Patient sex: M
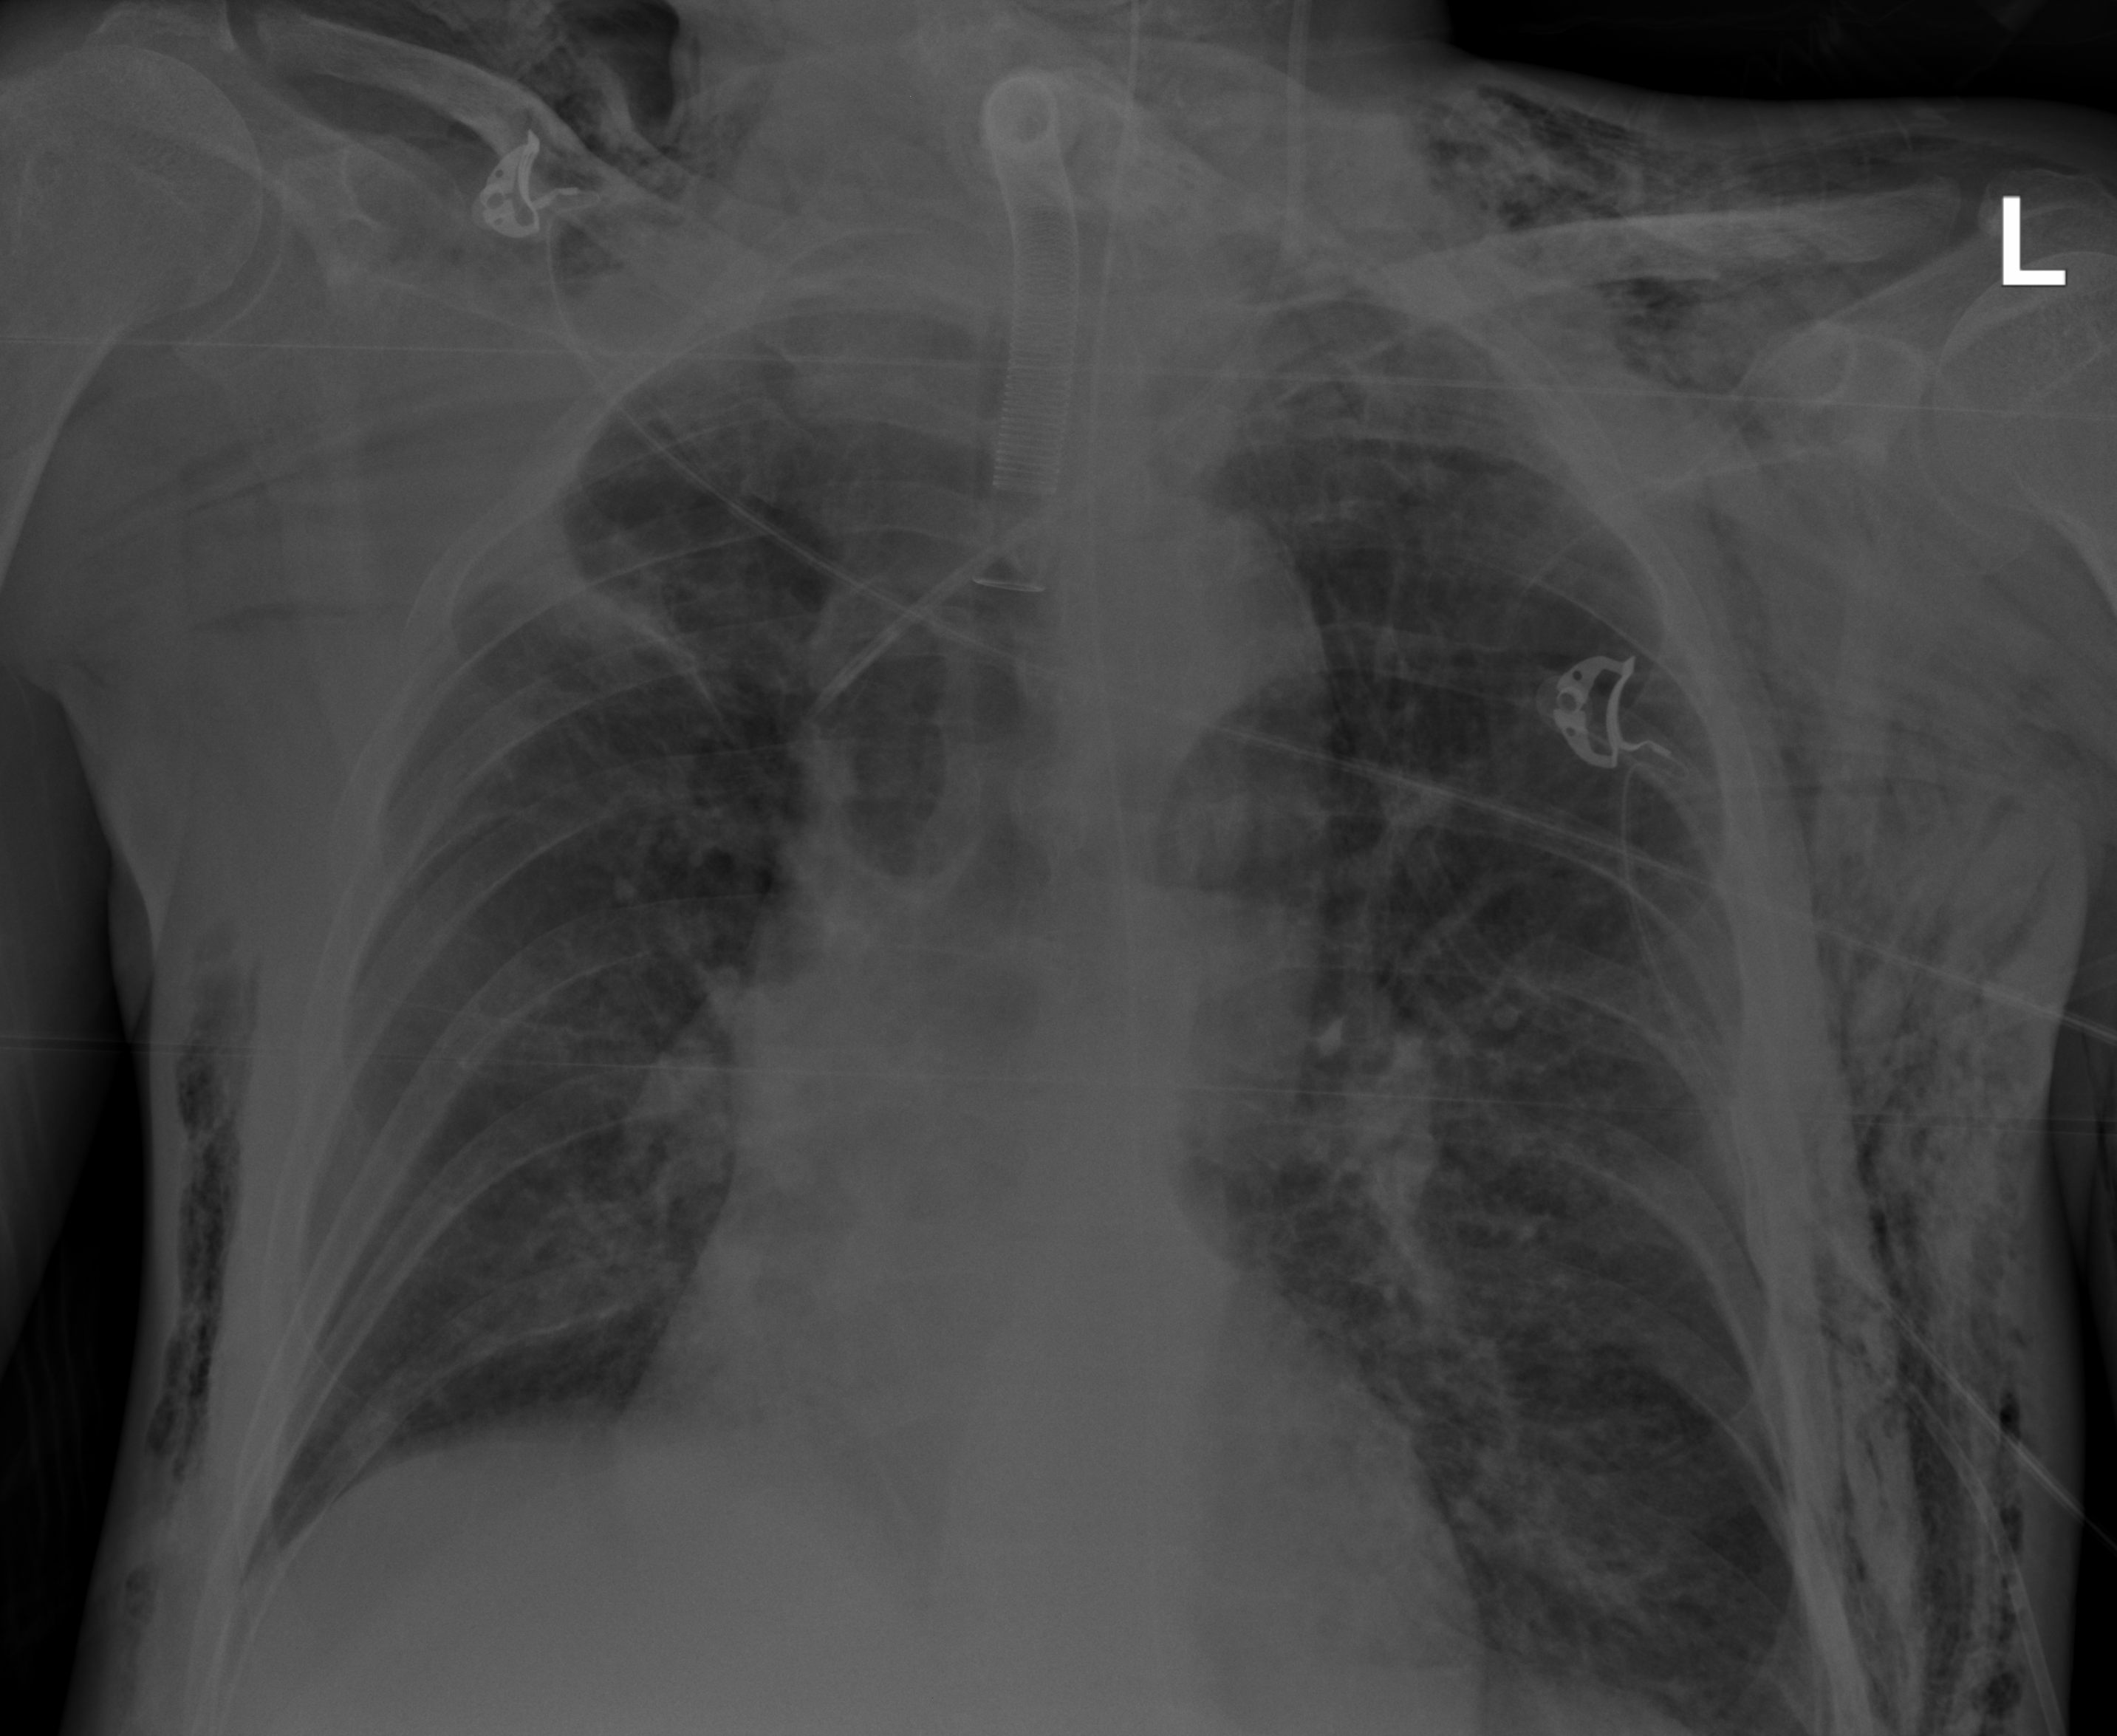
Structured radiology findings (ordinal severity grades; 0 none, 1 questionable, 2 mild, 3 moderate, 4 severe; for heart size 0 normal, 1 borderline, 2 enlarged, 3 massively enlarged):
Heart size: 2
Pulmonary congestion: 0
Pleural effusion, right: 0
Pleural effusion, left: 0
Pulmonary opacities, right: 1
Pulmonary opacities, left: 2
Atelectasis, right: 2
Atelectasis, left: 2